三年级 · 算术
三 (1) 班买来 32 本书, 每本书 14 元, 一共多少元？箭头所指表示的意义是（）。

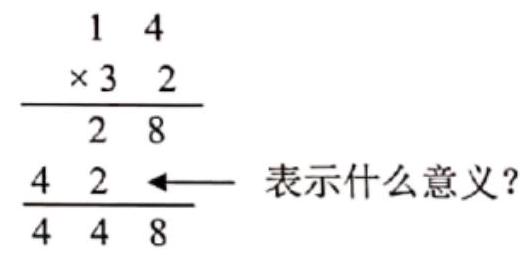
A. 3 本书的价钱。
B. 30 本书的价钱。
C. 14 本书的价钱。
答案: B
解析: $\mathrm{B}$

【分析】计算 $14 \times 32$ 时, 先算 $14 \times 2=28$, 表示 2 本书的价钱; 再算 $14 \times 30=420$, 表示 30 本书的价钱; 最后算 $28+420=448$, 表示 32 本书的价钱; 据此解答。

【详解】由分析得：

箭头所指表示的意义是 30 本书的价钱。

故答案为: B

【点睛】熟练掌握两位数与两位数的乘法计算方法是解答此题的关键。